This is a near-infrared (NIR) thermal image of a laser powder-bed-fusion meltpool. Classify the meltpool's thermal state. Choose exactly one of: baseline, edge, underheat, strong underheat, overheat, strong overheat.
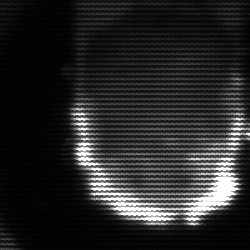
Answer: baseline